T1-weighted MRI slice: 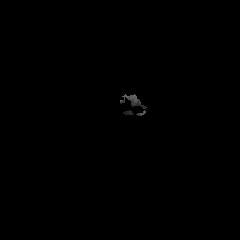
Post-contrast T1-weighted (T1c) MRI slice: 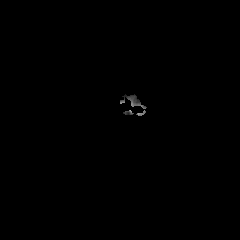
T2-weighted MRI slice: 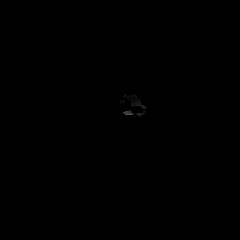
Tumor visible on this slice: no